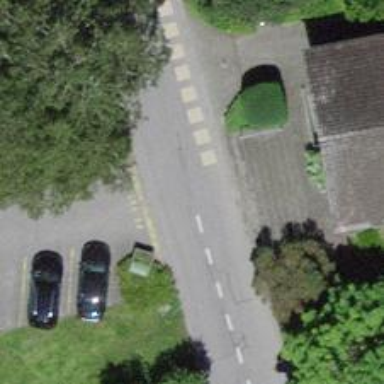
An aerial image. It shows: Road serving as parking aisle.